Interaction volume radius: 5 \u00c5
Interaction volume height: 20 \u00c5
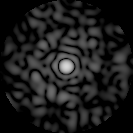
Disorder parameter: 0.8443